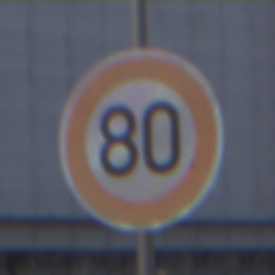
Verkehrszeichen: Geschwindigkeit80
Umgebung: Outdoor, Urban
Tageszeit: SunriseSunset
Wetter: PartlyCloudy
Licht: Natural
Jahreszeit: NotSpecified
Kontrast: LowContrast